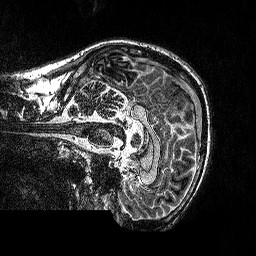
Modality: MP2RAGE
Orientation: sagittal
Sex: male
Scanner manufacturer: siemens
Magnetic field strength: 3 T
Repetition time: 5 s
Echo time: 0.00292 s